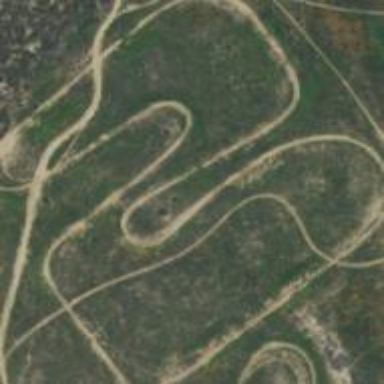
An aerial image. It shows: Motocross raceway for off-road sports.